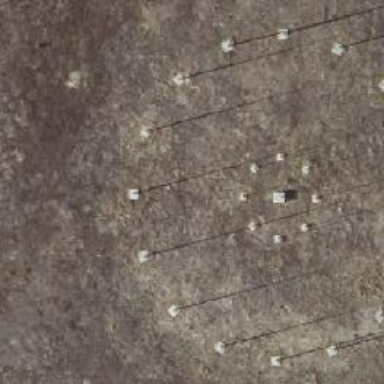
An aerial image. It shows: Antenna made by man.